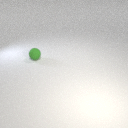
small green rubber sphere